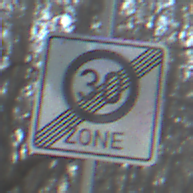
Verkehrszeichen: EndeZone30
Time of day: SunriseSunset
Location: Outdoor (Nature)
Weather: Clear
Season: Winter
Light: Natural